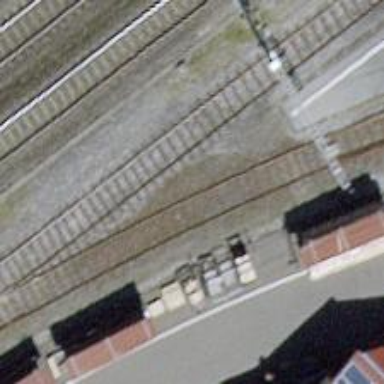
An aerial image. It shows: Railway yard with electrified tracks and single track.